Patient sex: M
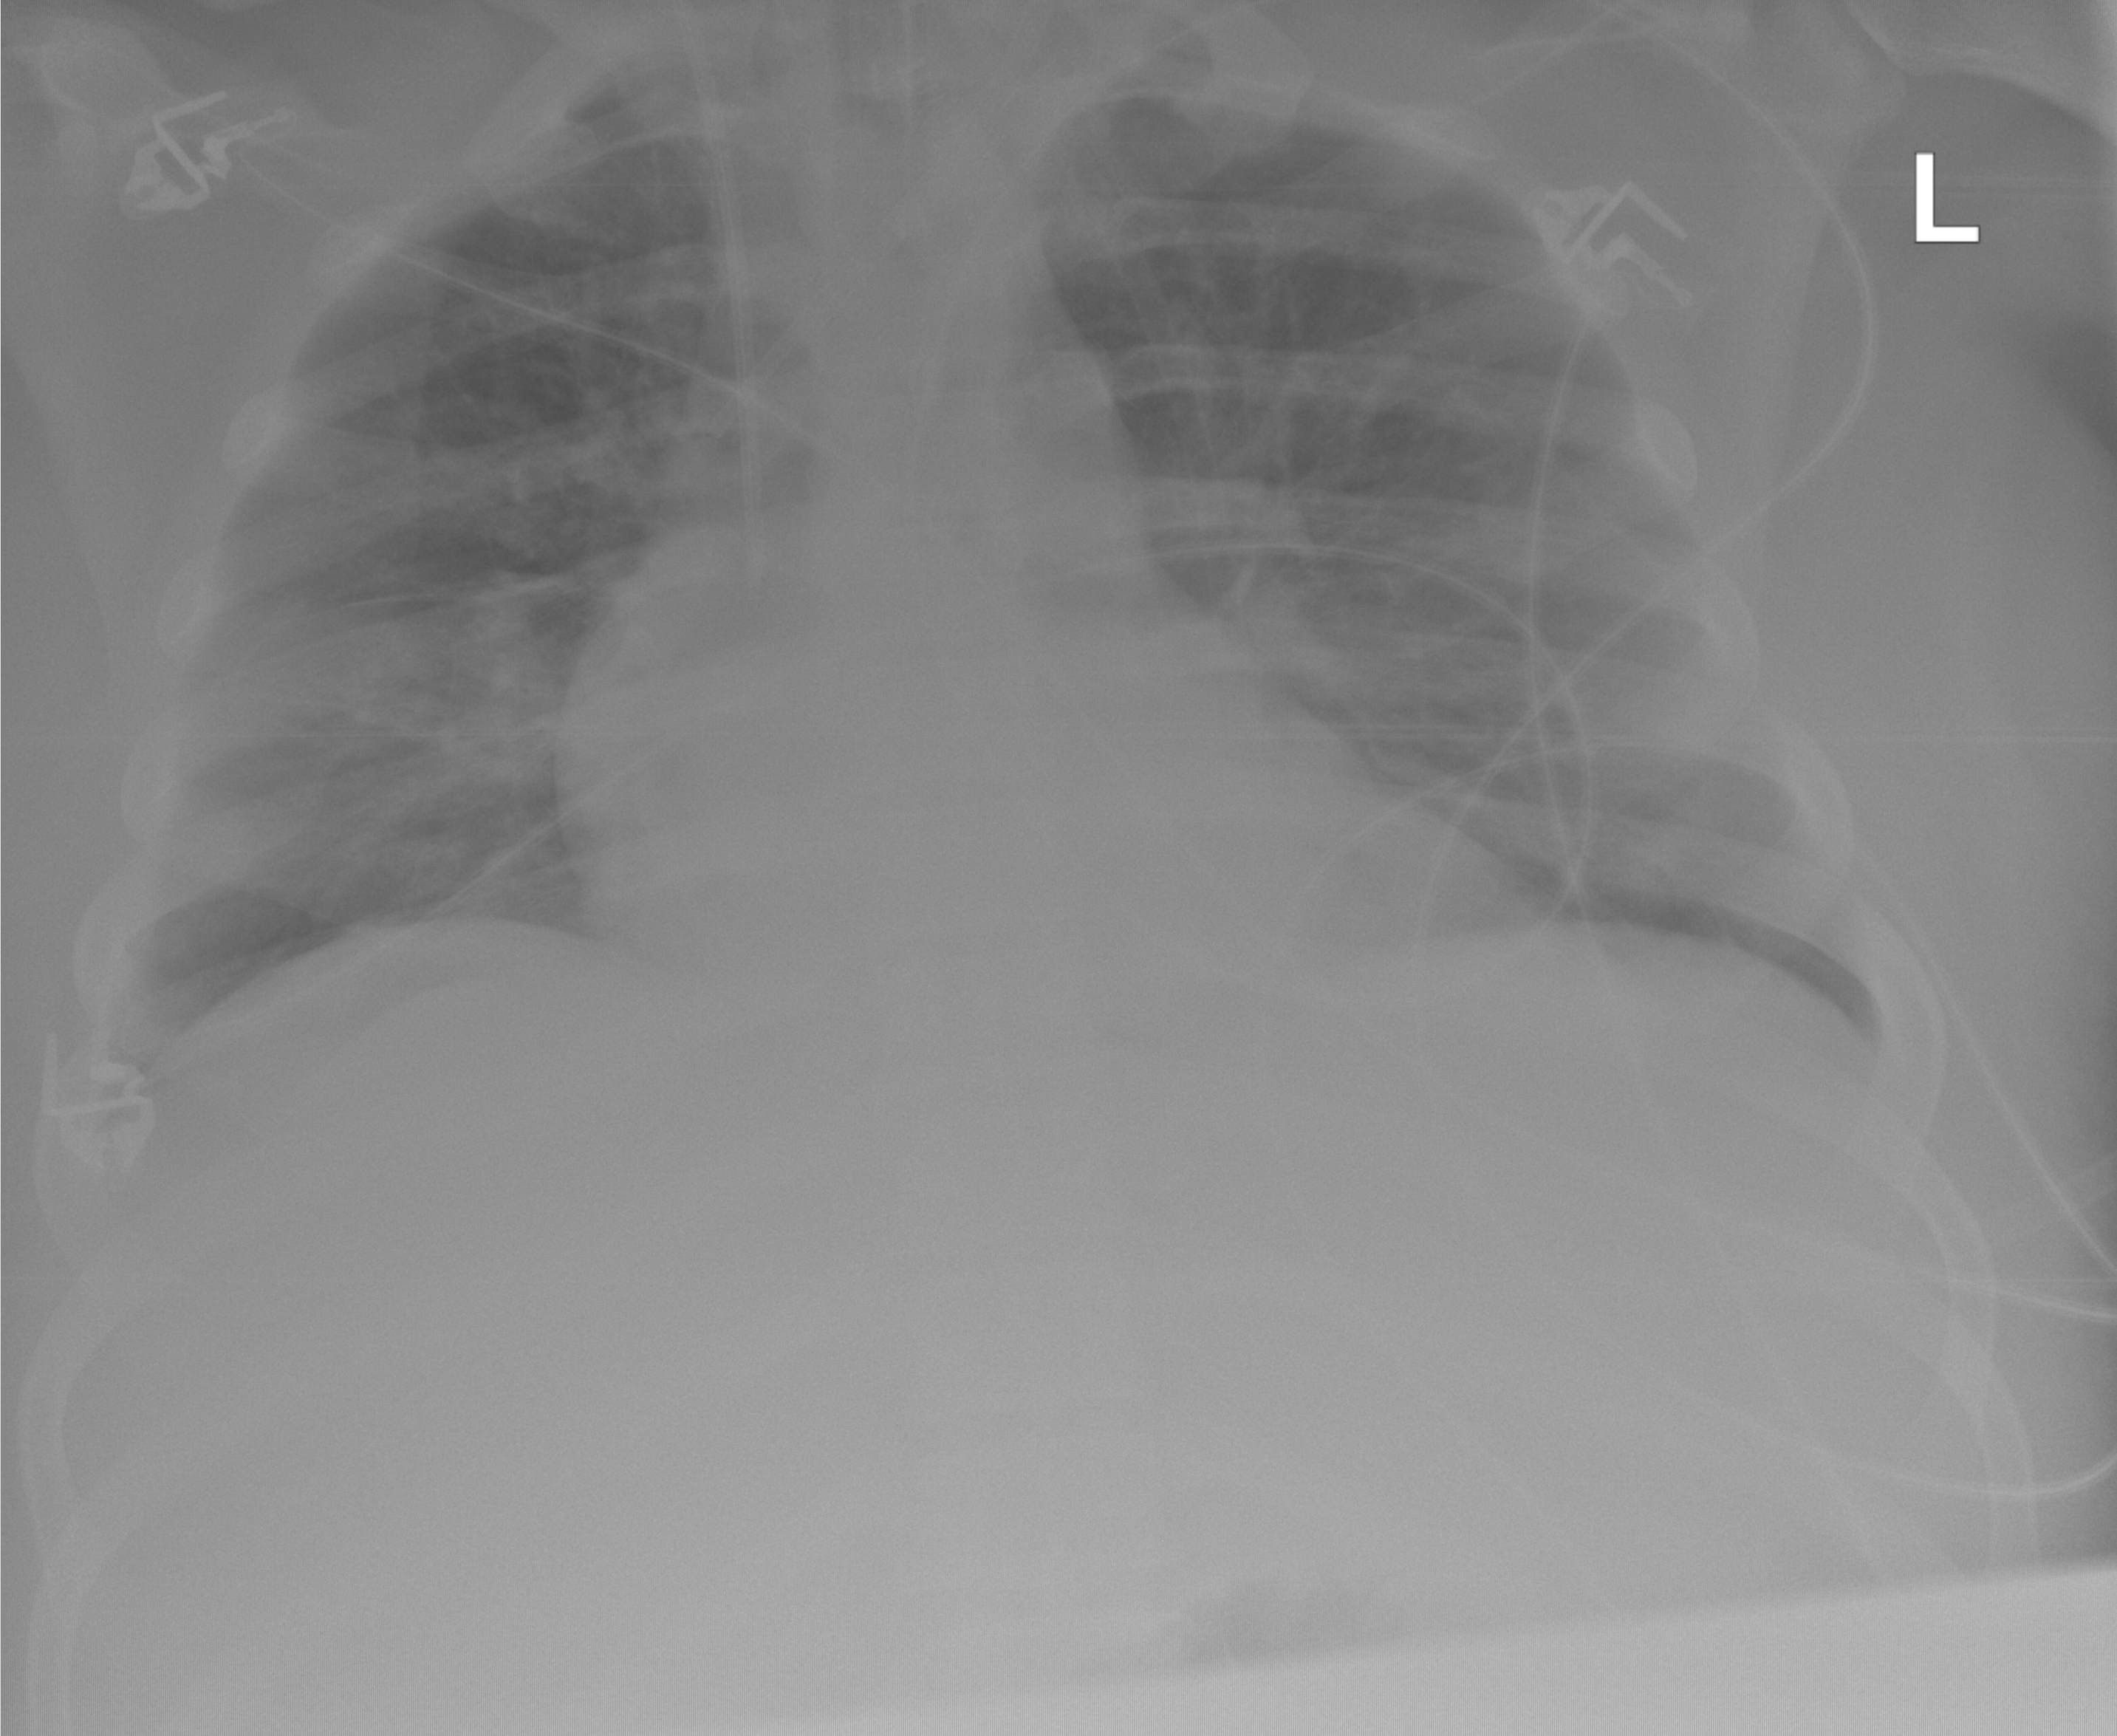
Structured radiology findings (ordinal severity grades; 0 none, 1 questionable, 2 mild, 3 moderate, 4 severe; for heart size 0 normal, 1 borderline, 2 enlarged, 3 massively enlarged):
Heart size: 0
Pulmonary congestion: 2
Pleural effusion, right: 0
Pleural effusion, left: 0
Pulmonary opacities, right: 0
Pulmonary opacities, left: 0
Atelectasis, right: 0
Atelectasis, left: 0